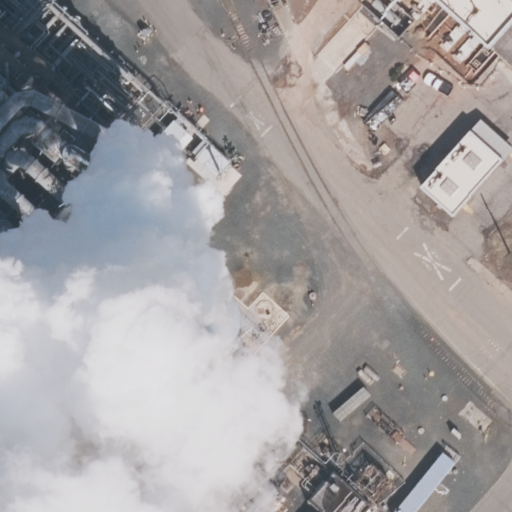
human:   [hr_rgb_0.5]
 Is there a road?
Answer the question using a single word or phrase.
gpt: yes

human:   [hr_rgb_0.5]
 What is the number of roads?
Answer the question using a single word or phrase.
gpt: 1

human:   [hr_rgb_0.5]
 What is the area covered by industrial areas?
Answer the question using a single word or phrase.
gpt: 10583m2

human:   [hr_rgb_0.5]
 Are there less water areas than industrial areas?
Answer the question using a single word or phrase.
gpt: yes

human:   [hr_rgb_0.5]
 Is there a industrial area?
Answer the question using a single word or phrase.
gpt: yes

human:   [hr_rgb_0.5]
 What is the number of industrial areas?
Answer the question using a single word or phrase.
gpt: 1

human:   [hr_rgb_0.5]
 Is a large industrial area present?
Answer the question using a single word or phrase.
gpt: yes

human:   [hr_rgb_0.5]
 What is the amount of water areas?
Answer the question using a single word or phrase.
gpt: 0

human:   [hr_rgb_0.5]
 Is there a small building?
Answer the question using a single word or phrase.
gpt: no

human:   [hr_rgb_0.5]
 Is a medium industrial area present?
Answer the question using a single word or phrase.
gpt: no

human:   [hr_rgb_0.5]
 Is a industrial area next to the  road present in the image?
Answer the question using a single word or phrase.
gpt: yes

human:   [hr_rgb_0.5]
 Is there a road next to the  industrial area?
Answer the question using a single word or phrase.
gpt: yes

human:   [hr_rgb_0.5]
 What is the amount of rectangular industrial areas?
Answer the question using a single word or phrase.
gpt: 1

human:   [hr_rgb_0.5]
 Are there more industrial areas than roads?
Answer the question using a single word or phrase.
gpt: no

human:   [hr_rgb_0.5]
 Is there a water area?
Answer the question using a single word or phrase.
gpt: no

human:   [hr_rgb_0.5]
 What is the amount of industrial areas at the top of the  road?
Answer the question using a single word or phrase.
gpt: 0

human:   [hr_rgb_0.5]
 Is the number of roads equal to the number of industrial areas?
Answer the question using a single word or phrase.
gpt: yes

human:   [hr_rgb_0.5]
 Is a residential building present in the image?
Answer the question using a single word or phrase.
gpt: no

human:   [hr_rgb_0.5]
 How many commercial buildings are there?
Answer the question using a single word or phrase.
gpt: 0

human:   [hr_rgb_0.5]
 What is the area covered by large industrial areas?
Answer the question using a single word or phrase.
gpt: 10583m2

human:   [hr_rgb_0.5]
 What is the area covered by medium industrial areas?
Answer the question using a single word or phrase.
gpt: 0m2

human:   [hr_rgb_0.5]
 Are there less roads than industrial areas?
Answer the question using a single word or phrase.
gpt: no

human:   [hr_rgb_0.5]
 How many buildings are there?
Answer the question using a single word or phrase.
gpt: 0

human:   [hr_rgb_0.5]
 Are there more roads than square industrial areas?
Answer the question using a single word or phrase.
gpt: yes

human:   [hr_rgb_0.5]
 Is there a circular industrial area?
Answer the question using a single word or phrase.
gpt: no

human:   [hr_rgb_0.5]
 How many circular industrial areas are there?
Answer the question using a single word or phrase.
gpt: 0

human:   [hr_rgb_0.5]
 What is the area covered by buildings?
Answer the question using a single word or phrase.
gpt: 0m2

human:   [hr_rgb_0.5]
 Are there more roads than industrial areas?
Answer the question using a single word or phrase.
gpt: no

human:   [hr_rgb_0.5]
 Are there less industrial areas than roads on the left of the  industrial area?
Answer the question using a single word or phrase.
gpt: no

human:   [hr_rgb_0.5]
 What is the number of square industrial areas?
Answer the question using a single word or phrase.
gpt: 0

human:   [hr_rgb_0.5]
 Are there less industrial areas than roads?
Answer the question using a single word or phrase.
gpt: no

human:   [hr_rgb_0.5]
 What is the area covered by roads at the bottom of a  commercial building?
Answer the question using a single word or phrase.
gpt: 0m2

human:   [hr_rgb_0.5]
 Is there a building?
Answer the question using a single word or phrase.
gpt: no

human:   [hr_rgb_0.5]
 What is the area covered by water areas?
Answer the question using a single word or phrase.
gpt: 0m2

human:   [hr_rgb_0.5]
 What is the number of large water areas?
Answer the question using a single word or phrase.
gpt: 0

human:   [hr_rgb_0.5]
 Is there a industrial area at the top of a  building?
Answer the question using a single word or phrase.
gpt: no

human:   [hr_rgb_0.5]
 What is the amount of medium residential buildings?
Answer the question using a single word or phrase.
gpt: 0

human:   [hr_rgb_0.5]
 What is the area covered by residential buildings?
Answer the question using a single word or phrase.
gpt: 0m2

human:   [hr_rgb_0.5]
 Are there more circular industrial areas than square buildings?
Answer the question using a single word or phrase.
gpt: no

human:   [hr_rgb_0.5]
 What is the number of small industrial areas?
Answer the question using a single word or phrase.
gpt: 0

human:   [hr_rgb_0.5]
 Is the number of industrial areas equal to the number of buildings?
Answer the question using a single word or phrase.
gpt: no

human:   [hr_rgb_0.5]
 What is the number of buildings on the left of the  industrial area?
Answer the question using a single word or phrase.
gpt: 0

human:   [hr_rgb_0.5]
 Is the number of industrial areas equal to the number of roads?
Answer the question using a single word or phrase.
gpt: yes

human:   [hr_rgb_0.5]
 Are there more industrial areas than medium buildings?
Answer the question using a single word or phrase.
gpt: yes

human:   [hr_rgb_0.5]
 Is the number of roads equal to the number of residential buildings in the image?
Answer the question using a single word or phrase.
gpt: no

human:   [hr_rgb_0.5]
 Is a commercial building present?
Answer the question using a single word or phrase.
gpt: no

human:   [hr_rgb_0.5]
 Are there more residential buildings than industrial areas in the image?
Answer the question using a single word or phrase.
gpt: no

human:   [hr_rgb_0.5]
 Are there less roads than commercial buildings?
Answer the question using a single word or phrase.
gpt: no

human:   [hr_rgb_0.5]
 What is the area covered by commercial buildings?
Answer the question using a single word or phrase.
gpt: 0m2

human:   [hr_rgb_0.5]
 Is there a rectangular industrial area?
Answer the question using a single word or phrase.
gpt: yes

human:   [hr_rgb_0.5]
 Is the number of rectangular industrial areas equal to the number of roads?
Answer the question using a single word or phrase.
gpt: yes

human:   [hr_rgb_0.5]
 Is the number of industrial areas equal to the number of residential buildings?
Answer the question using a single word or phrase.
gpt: no

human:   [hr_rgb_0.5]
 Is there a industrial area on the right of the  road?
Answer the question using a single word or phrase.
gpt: yes

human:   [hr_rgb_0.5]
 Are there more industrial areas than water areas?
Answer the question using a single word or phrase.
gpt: yes

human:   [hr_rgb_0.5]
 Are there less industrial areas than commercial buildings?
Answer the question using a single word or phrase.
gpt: no

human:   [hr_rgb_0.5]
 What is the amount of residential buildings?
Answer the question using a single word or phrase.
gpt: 0

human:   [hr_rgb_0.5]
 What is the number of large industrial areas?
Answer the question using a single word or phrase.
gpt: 1

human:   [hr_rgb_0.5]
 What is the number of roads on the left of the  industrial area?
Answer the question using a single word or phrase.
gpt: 1

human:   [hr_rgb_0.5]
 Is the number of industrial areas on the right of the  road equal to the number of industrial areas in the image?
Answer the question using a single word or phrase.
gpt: yes

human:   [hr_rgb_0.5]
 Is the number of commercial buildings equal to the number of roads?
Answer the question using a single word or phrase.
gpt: no

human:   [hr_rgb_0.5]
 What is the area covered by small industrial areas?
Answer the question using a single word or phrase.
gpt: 0m2

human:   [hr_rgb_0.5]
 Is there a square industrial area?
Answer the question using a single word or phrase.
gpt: no

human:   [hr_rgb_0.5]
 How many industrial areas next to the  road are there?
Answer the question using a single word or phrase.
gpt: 1

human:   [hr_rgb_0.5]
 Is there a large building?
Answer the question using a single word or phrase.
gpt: no